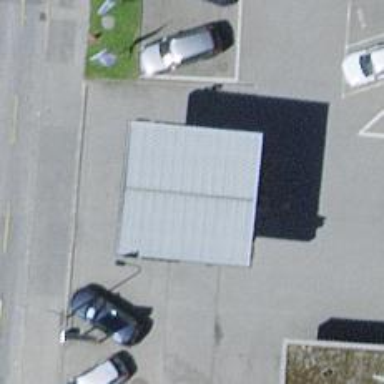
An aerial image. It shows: Fuel station.